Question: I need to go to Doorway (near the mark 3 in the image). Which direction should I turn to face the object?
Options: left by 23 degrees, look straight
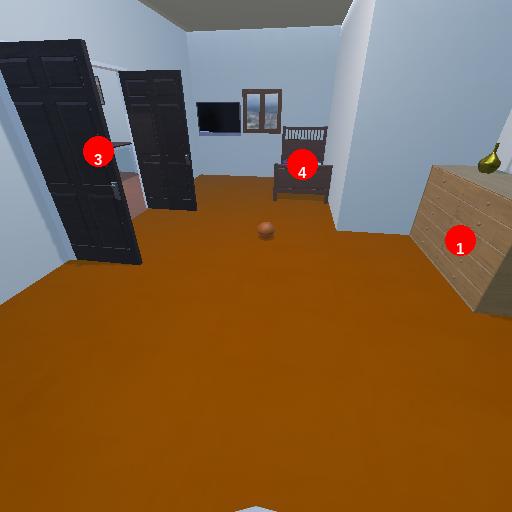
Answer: left by 23 degrees